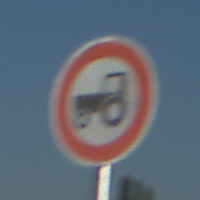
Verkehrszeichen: VerbotKraftfahrzeugeZuegeNichtSchneller25
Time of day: MorningAfternoon
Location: Outdoor (Nature)
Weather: Clear
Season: NotSpecified
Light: Natural